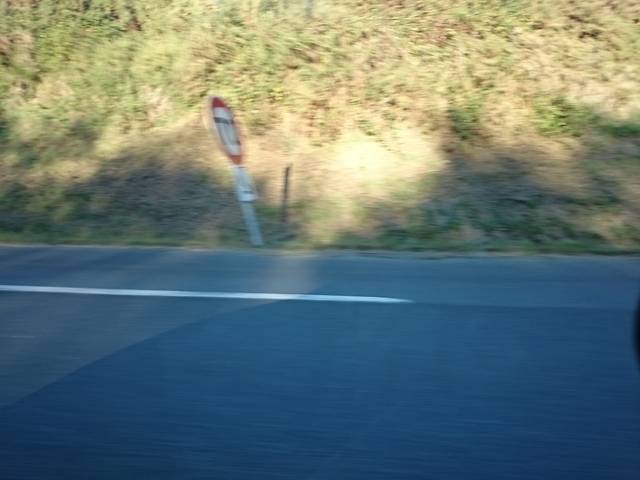
Region: France
Coordinates: 48.342, -2.285